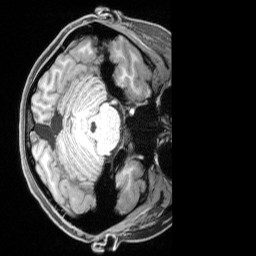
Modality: T1w
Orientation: axial
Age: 23
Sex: female
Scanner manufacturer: siemens
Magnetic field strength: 3 T
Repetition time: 2.17 s
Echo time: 0.00169 s